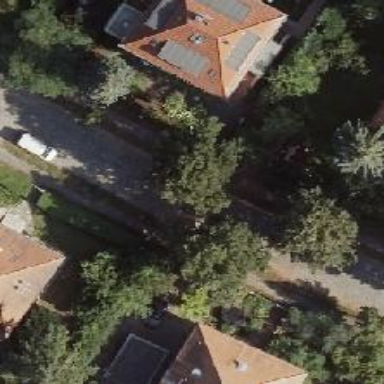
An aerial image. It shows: Residential road.